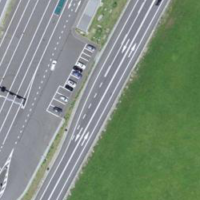
EUNIS habitat code: 26
Species observed at this site:
Chamaenerion angustifolium
Fabriciana niobe